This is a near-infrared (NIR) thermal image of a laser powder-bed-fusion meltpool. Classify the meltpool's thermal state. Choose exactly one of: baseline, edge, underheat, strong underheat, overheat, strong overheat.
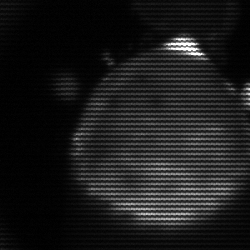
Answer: edge